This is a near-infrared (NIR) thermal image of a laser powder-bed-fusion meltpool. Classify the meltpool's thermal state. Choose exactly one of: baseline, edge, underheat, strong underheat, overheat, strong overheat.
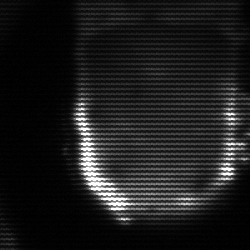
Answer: baseline